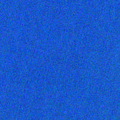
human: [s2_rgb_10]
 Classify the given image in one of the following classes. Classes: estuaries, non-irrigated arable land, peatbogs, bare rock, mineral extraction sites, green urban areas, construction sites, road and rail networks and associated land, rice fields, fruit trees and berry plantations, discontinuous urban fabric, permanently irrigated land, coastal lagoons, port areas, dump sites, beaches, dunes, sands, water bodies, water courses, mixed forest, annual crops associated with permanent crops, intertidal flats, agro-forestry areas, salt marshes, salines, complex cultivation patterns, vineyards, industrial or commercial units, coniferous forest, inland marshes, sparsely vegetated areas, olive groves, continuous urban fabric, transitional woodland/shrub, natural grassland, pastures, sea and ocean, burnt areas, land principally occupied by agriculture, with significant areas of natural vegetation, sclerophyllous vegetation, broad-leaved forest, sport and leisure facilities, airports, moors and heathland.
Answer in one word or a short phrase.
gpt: sea and ocean